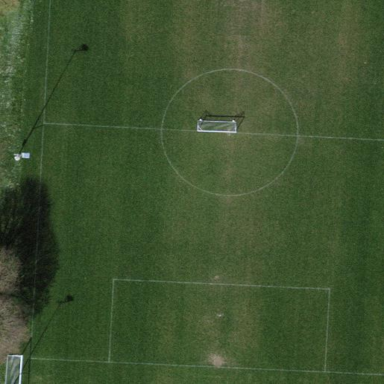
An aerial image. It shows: Grass pitch designated for soccer.